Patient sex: M
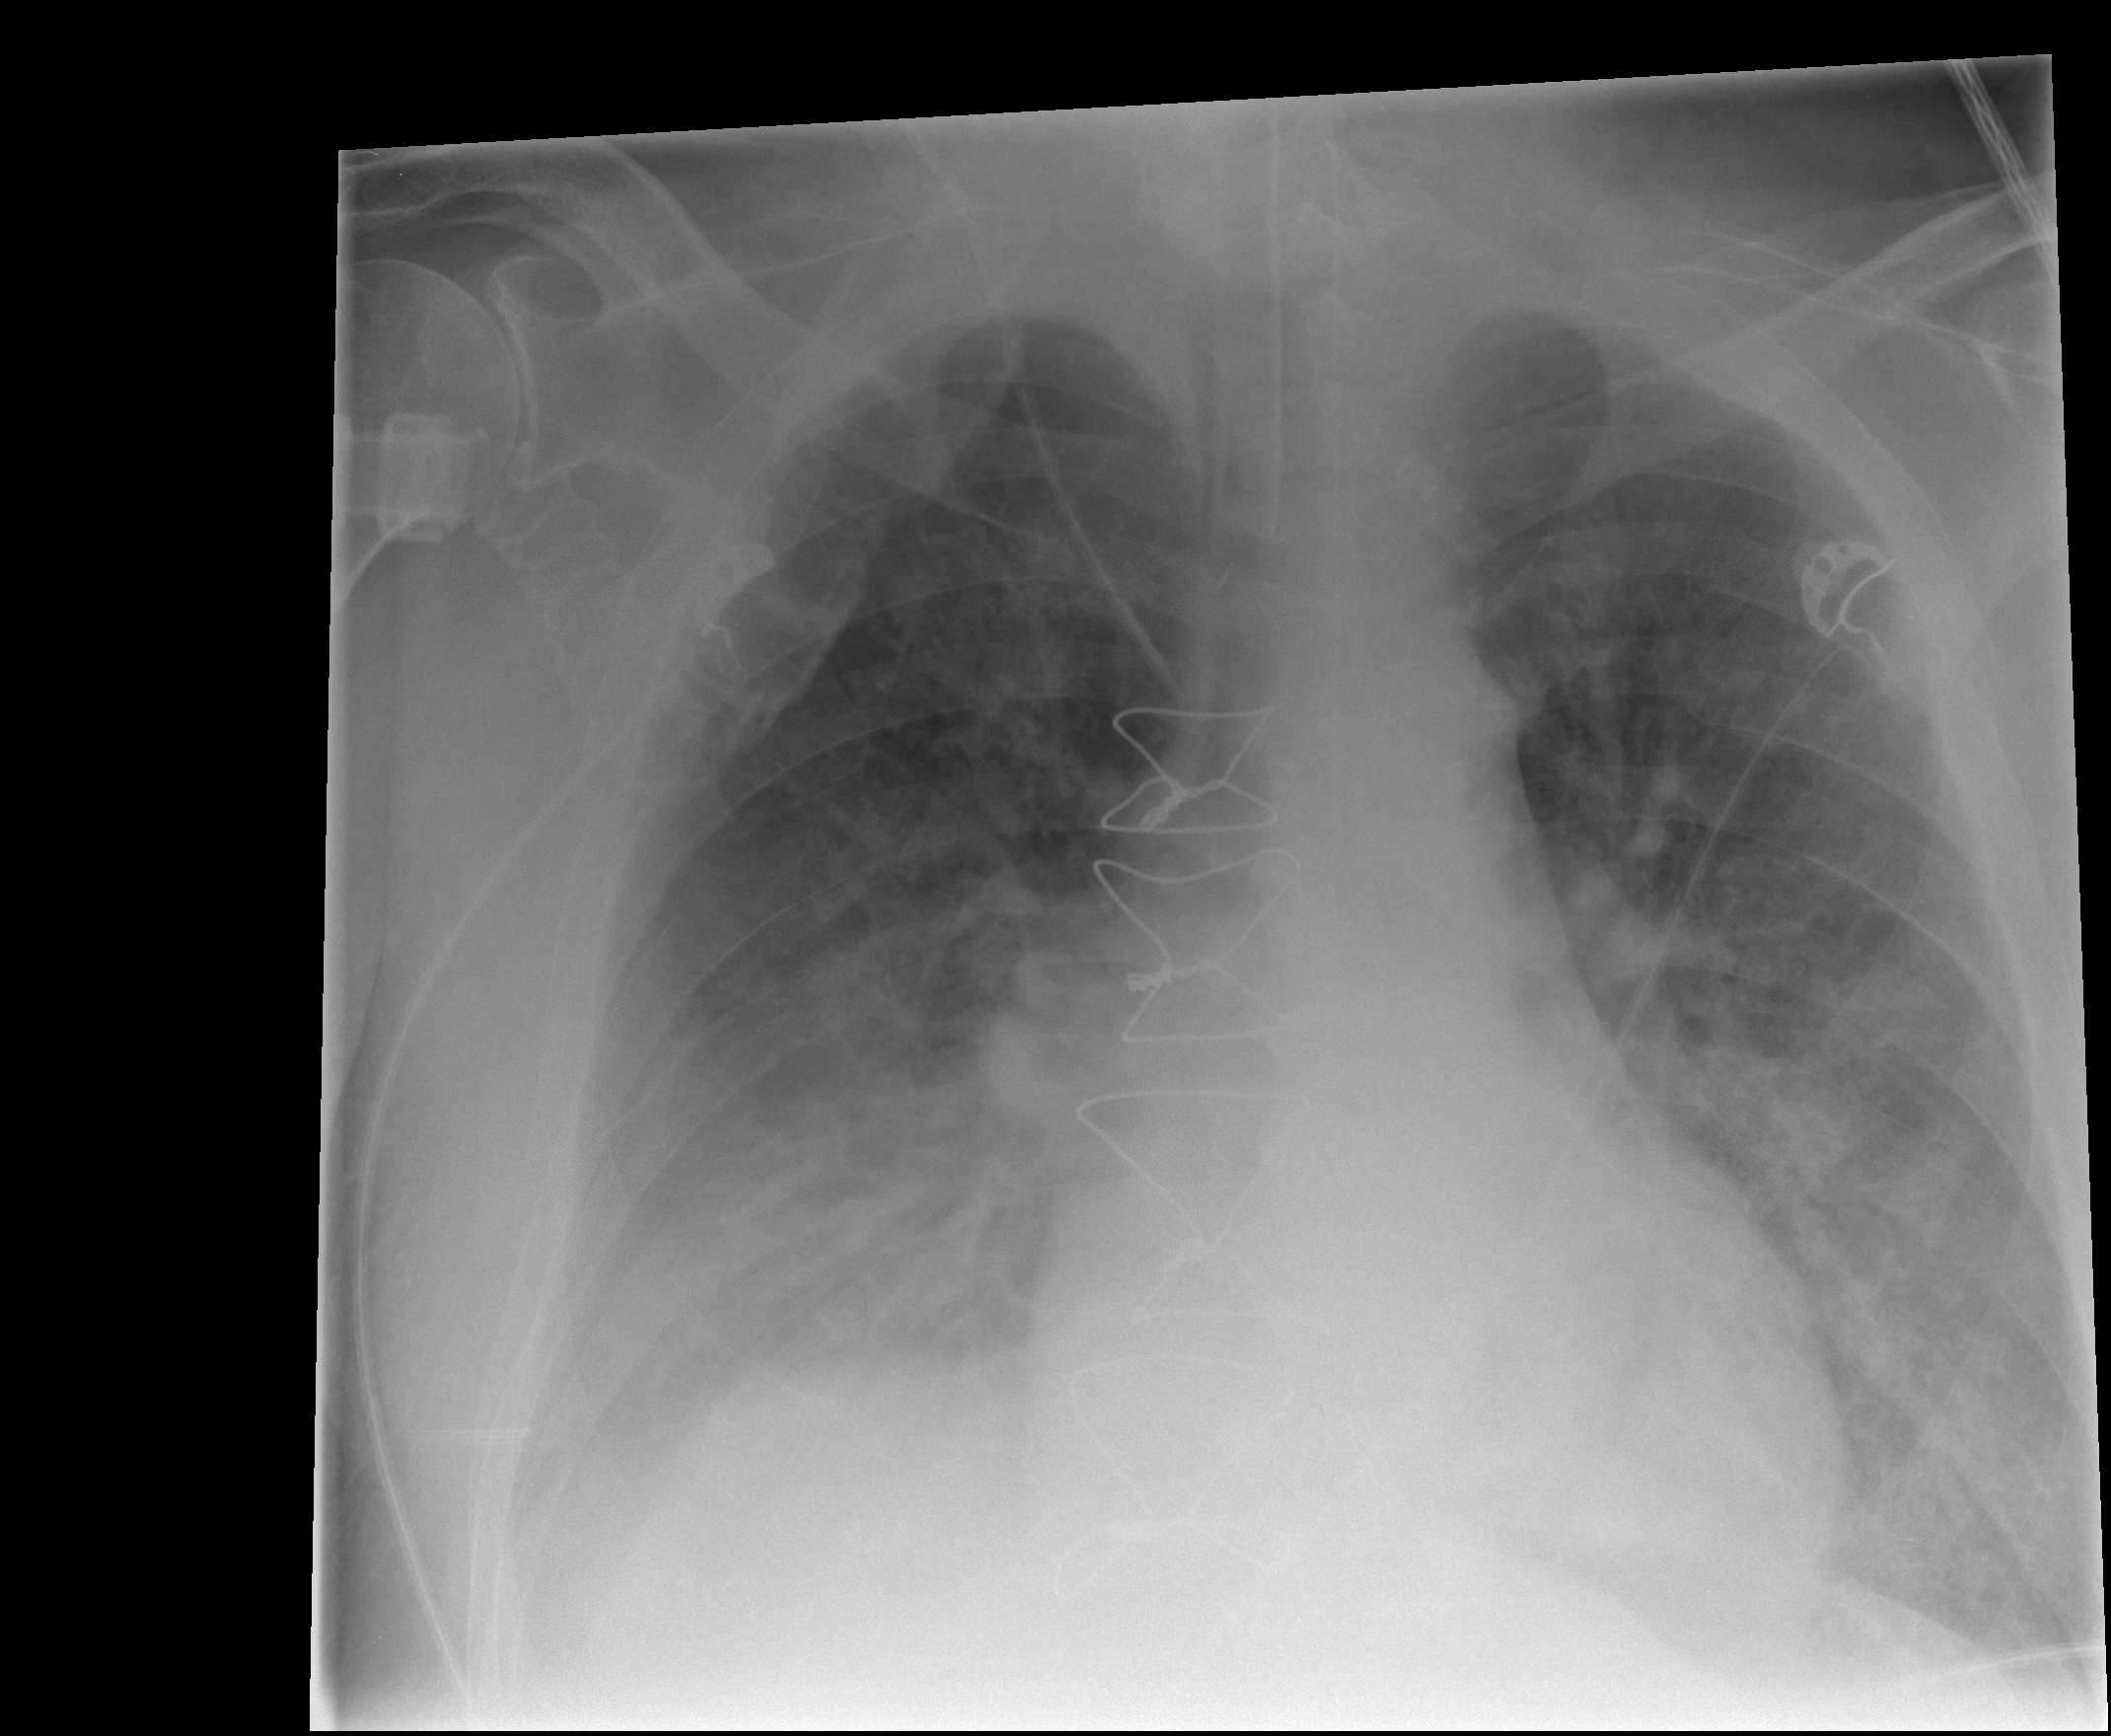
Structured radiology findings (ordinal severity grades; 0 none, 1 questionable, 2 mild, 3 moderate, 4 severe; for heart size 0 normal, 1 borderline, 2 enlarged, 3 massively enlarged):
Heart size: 2
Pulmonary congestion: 2
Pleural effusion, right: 2
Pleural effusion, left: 2
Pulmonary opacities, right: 3
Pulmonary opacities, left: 4
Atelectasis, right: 3
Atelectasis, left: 3